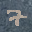
Label: 7